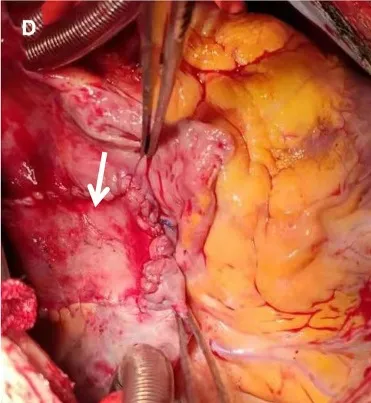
A proper size of autologous pericardium was used to close the right atrial incision (D, arrow). AAo, ascending aorta; PA, pumonary artery; RA, right atrium; SVC, superior vena cava.
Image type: medical_photograph (other_medical_photograph)